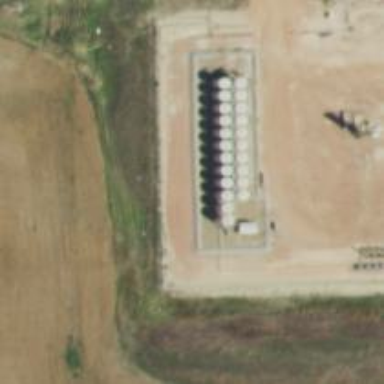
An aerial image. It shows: Storage tank that is man-made.